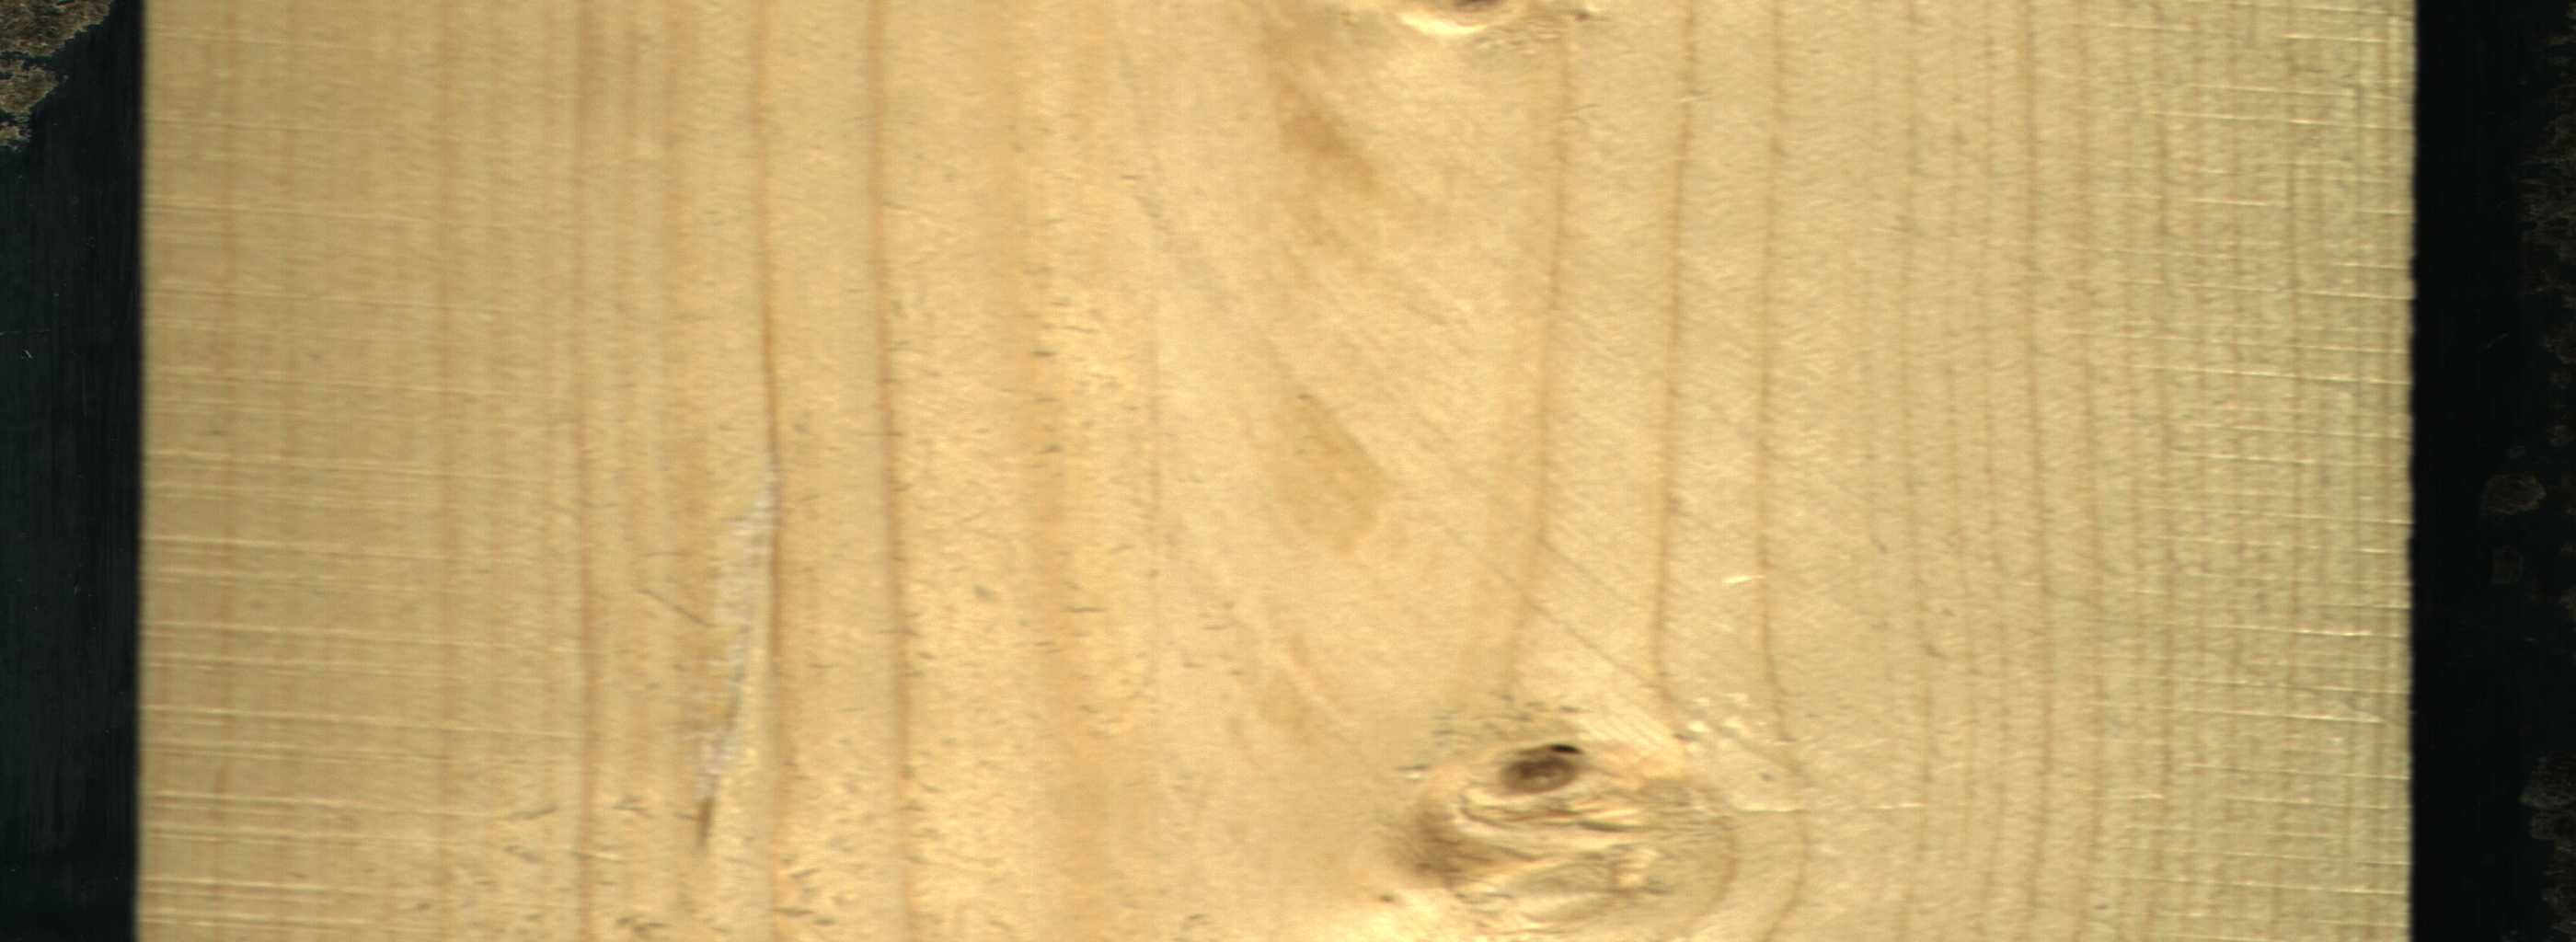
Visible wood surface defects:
Live_Knot
Live_Knot